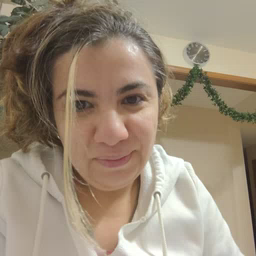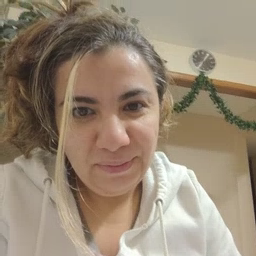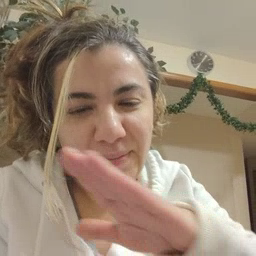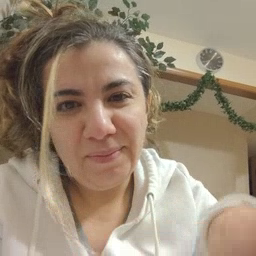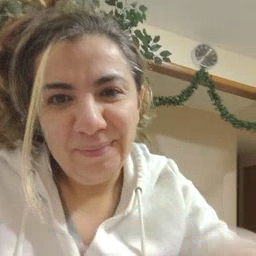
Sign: clean